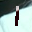
Label: 1